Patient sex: F
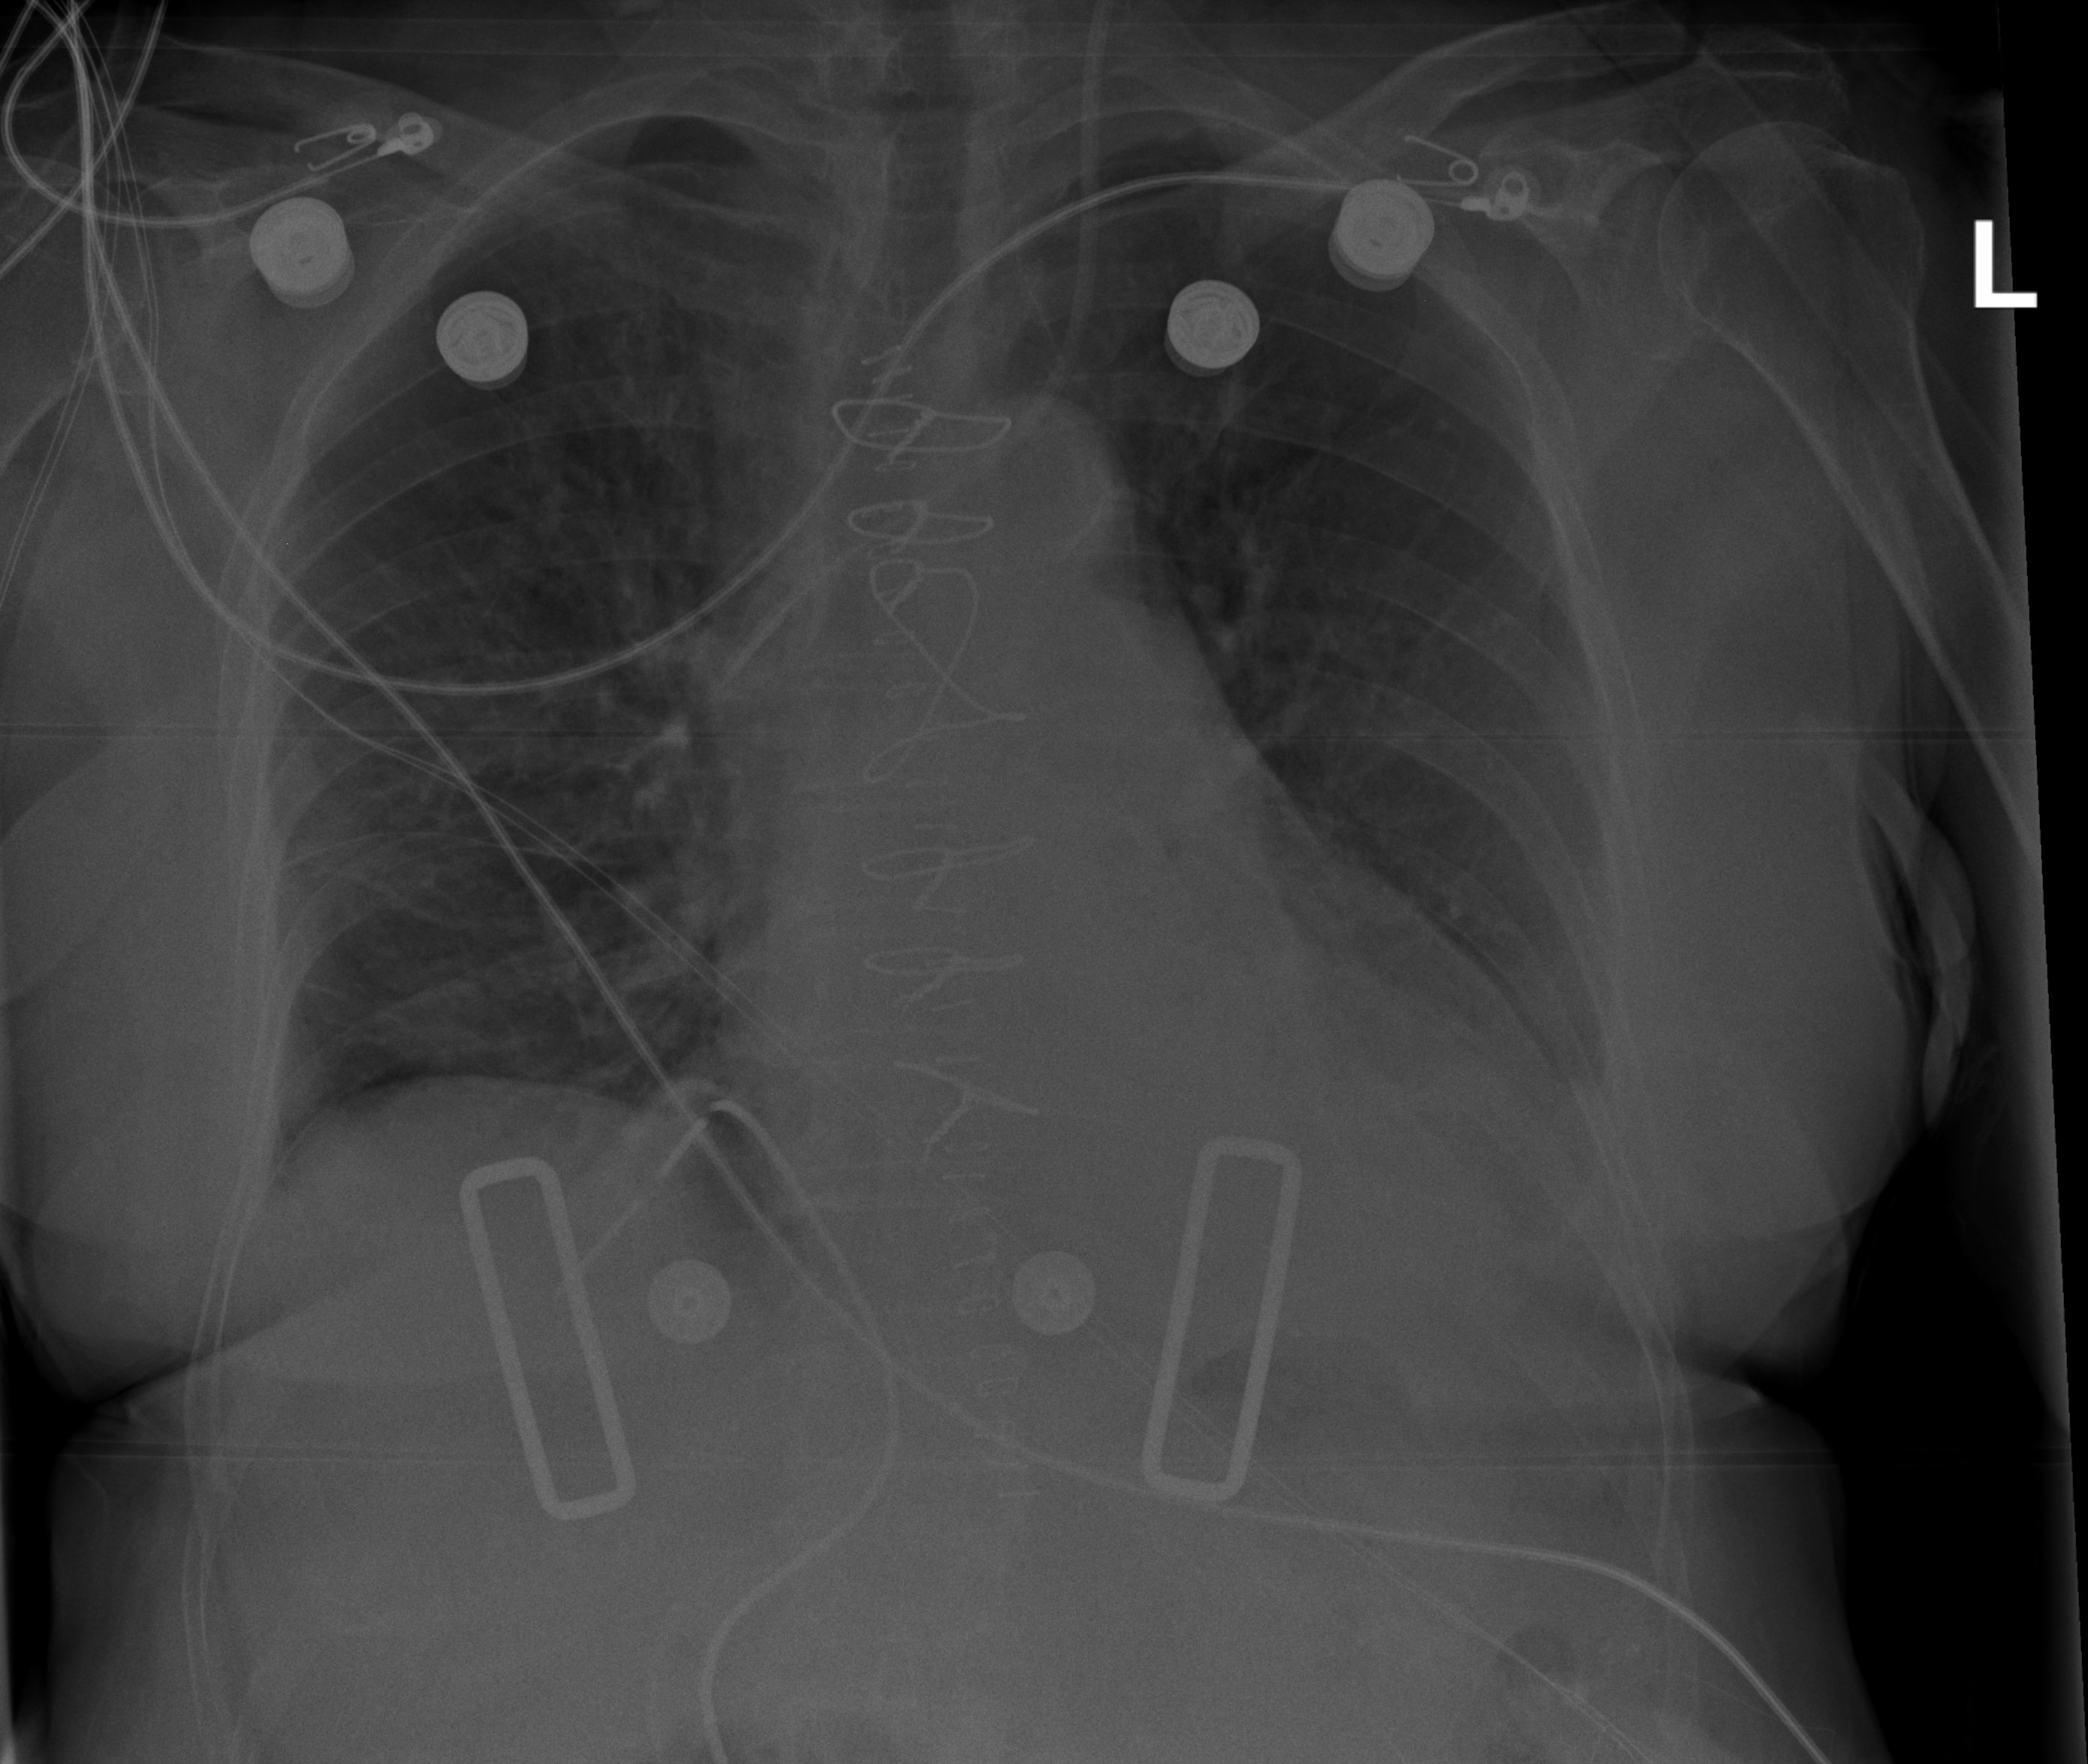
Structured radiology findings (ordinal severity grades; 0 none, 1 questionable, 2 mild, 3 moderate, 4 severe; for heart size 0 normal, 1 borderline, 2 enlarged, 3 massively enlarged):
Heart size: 2
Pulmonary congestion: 2
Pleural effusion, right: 0
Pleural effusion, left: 2
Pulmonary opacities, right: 0
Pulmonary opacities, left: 0
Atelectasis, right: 0
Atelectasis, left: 0